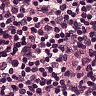
Metastatic tissue present: no